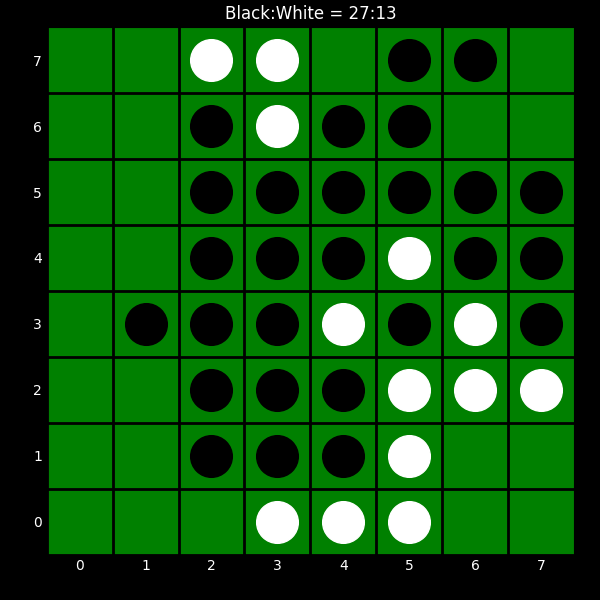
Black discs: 27
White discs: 13